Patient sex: M
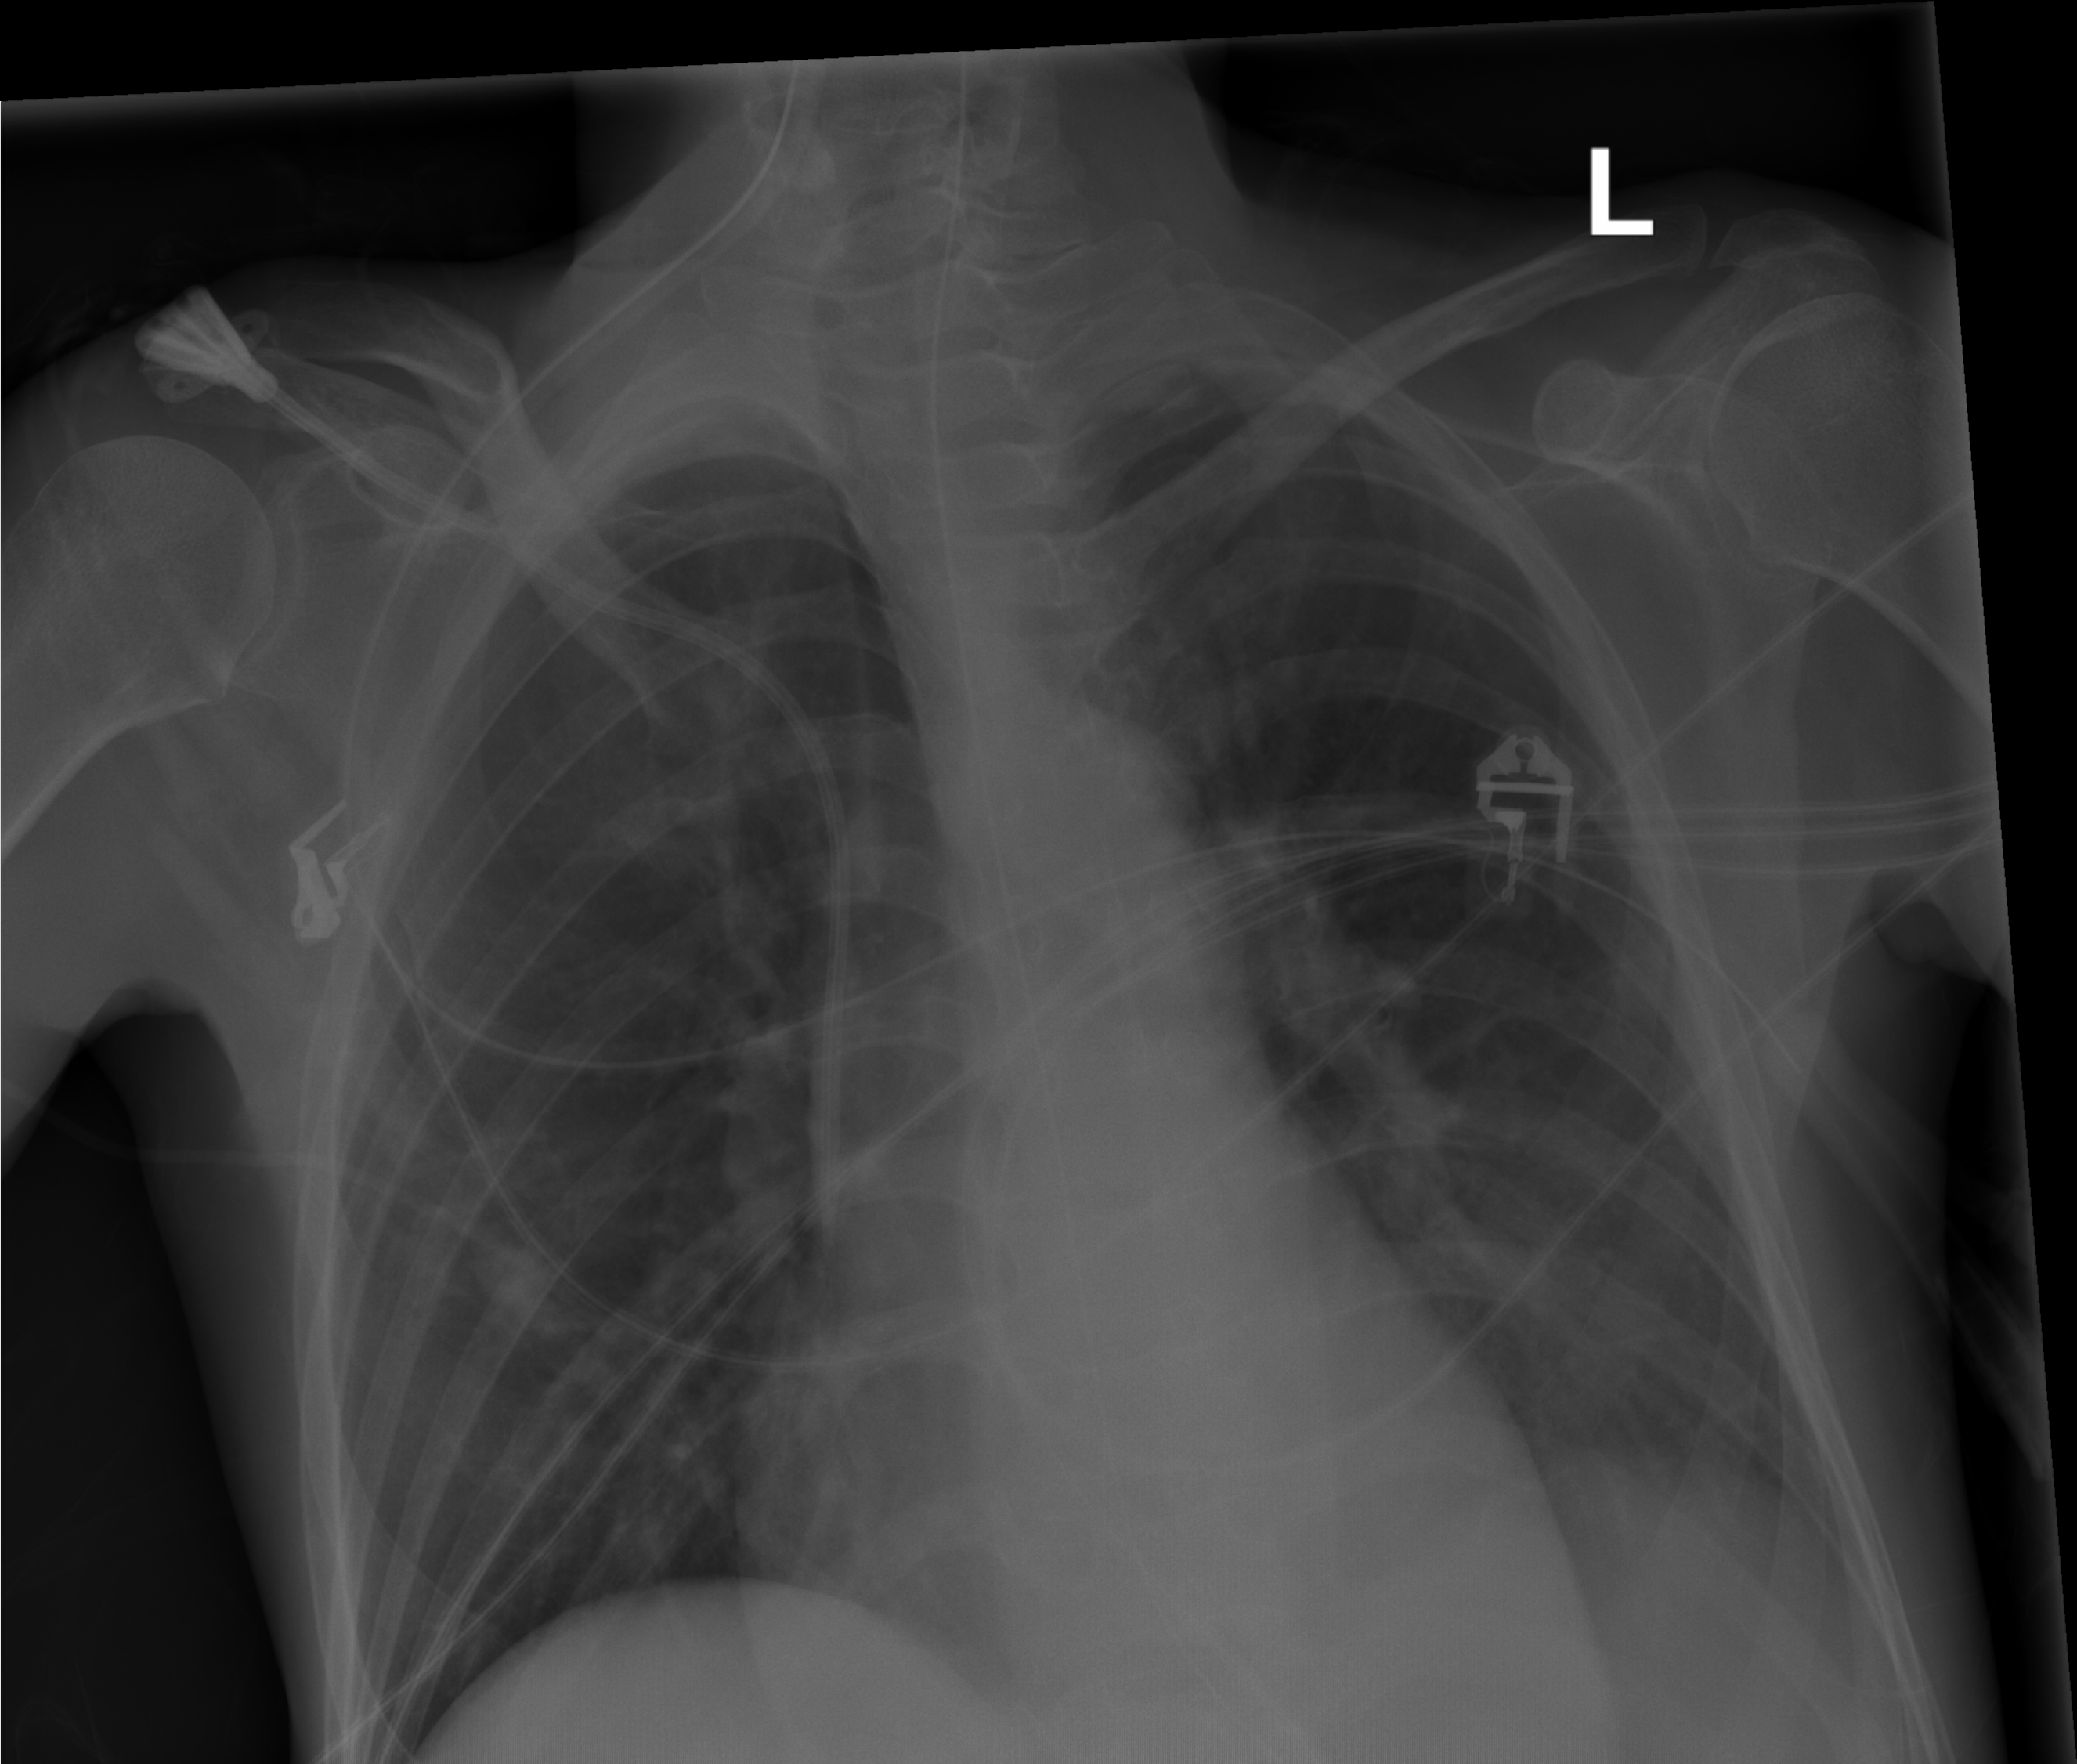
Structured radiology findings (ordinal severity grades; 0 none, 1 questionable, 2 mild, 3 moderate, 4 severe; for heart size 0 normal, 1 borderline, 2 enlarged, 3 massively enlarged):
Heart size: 0
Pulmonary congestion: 0
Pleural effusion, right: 0
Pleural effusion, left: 0
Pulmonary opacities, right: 1
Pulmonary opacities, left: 1
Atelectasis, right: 1
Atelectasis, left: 2